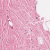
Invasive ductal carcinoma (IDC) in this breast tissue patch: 0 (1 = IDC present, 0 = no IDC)